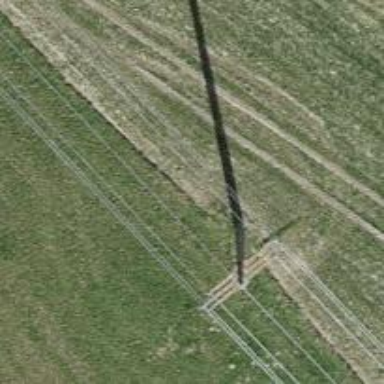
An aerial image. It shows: Power tower.